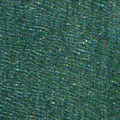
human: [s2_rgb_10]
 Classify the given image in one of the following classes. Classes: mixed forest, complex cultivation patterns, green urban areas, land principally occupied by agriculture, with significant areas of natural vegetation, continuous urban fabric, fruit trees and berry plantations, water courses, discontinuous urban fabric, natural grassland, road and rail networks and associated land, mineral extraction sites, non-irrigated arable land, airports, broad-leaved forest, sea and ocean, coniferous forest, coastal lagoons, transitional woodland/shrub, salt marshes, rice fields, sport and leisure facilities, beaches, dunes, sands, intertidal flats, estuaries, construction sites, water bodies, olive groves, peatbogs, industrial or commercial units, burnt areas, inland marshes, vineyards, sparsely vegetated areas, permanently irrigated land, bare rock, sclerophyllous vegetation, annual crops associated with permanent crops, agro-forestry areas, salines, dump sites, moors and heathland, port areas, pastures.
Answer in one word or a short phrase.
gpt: sea and ocean